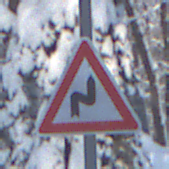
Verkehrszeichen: DoppelkurveRechts
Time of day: MorningAfternoon
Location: Outdoor (Nature)
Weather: Clear
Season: Winter
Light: Natural